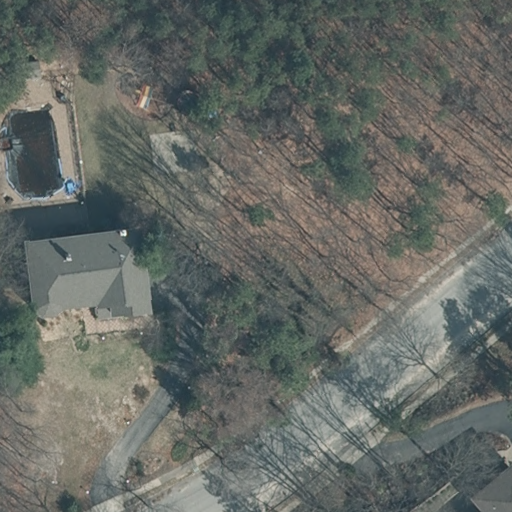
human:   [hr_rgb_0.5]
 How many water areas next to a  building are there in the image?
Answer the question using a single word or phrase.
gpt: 0

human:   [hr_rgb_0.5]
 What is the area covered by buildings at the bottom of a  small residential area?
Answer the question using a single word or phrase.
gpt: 0m2

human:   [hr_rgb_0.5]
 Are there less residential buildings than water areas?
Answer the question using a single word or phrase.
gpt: no

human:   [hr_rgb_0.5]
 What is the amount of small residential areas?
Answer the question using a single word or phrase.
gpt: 0

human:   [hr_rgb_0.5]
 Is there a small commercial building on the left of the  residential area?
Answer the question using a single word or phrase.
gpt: no

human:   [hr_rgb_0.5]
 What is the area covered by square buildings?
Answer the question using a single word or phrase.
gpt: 0m2

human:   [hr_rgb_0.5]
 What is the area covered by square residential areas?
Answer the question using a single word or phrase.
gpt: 0m2

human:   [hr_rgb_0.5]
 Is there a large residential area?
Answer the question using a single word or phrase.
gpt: yes

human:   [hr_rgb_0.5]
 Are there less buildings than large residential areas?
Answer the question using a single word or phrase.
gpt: no

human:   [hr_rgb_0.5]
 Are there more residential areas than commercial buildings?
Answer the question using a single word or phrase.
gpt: yes

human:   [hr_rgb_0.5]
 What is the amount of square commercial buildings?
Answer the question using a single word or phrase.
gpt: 0

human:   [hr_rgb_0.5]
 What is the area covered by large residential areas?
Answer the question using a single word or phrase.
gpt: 10639m2

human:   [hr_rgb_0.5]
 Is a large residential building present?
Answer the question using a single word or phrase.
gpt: no

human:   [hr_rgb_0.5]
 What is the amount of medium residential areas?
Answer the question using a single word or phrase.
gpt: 0

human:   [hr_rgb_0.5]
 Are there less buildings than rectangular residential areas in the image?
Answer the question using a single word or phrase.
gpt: no

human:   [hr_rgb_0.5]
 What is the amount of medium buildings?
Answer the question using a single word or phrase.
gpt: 1

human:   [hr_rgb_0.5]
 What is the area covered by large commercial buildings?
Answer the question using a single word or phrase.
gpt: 0m2

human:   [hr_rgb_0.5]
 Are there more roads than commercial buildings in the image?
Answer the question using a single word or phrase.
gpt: yes

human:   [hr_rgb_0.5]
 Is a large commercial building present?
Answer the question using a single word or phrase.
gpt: no

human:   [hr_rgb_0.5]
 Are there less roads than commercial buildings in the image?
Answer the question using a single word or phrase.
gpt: no

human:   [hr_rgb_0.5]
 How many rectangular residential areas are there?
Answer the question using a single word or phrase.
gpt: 1

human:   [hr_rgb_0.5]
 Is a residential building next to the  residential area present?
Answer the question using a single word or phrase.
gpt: yes

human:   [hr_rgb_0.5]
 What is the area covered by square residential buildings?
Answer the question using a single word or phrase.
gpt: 0m2

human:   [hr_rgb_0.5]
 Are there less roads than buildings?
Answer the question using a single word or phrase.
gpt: yes

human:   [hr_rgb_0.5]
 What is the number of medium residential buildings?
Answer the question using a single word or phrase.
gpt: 1

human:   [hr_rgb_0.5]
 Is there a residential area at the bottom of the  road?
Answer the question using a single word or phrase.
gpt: no

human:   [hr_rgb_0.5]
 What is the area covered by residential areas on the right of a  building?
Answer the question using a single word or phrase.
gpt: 0m2

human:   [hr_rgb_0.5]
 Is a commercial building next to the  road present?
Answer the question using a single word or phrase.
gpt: no

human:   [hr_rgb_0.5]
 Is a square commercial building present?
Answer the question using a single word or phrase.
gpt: no

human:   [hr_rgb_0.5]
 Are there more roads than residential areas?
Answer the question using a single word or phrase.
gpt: no

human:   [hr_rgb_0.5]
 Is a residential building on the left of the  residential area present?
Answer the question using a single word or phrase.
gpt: no

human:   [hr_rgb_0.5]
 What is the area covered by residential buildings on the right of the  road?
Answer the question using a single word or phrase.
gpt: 58m2

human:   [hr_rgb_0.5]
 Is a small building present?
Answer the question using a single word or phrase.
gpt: yes

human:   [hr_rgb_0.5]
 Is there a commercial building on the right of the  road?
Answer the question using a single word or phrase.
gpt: no

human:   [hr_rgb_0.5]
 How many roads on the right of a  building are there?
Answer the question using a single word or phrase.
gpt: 1

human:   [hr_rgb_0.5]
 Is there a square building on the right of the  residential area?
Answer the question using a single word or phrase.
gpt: no